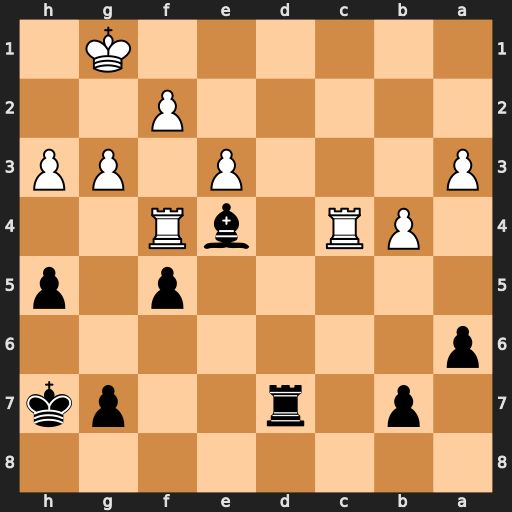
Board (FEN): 8/1p1r2pk/p7/5p1p/1PR1bR2/P3P1PP/5P2/6K1
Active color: b
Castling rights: -
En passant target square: -
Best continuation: Rd1+ Kh2 Rh1#